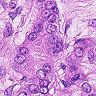
Metastatic tissue present: yes